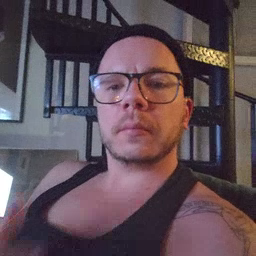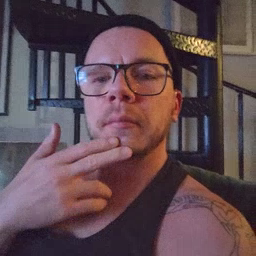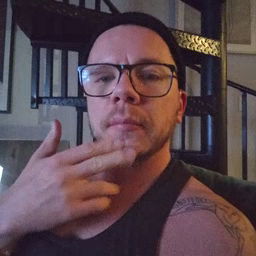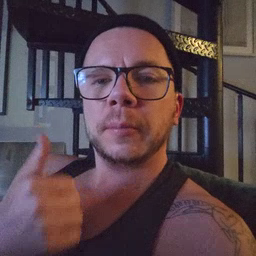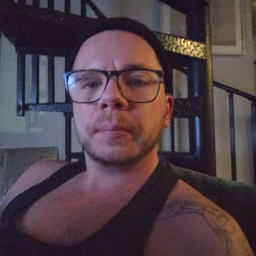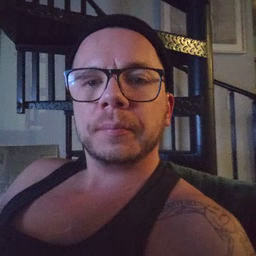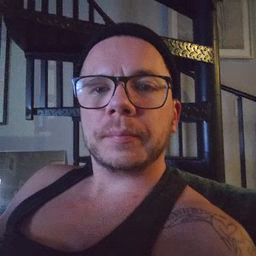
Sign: cute